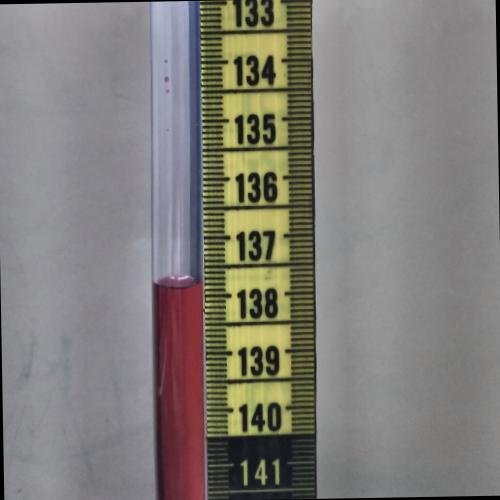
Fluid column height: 137.8 cm